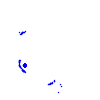
Particle: pion